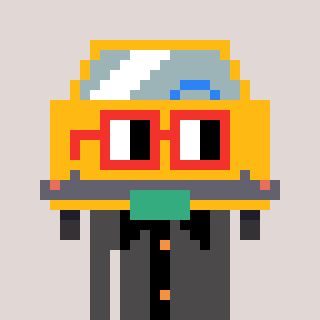
a pixel art character with square red glasses, a taxi-shaped head and a grayscale-colored body on a warm background